Interaction volume radius: 5 \u00c5
Interaction volume height: 15 \u00c5
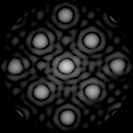
Disorder parameter: 0.0483